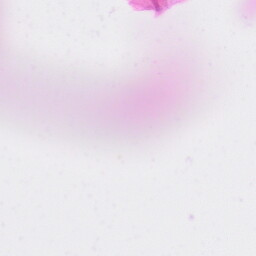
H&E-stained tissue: Skin